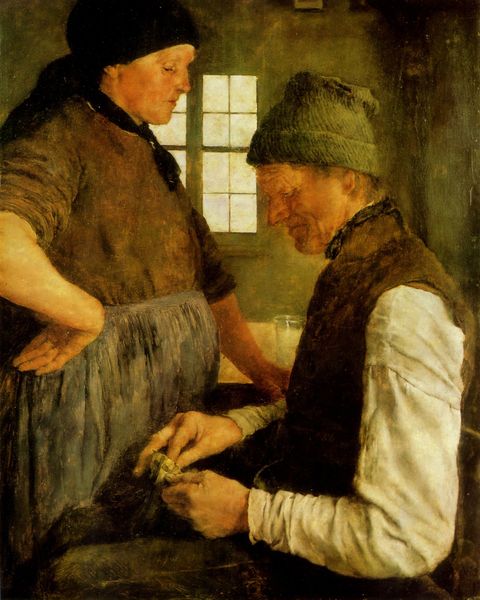
Titel: Der Spargroschen
Künstler: Wilhelm Maria Hubertus Leibl
Standort: Wuppertal
Institution: Von der Heydt-Museum
Schlagwörter: blau, dunkel, gemälde, hand, kopf, mann, weiß, grün, menschen, sitzen, braun, fenster, finger, frau, glas, grau, hell, holz, köpfe, licht, mund, nase, ohr, profil, raum, rücken, schwarz, stuhl, tisch, zimmer, blick, haus, schal, tuch, beige, gespräch, haube, hochformat, leute, malerei, rock, alt, gesichter, hemd, hose, kappe, mütze, mützen, arm, arme, augen, falten, stehen, ärmel, holland, hände, innenraum, portrait, porträt, schauen, öl, interieur, realismus, sitzend, stehend, tücher, familie, innen, paar, kinn, arbeit, bauern, genre, beine, deutschland, lächeln, schürze, taille, bein, farbig, düster, genrebild, naturalismus, bäuerin, farbe, dick, münder, kopftuch, nähen, pfeife, halstuch, sitzt, stube, socken, stopfen, bauch, knie, weste, dünn, bauer, wände, doppelporträt, pärchen, spitzweg, bayern, fensterkreuz, kreuz, sprossen, geld, steht, schweiz, hodler, beutel, österreich, tracht, küche, ehepaar, hemdsärmel, handwerk, werkstatt, leibl, hüfte, karg, brauntöne, kopftücher, zugewandt, horizontal, drinnen, armut, schnitzen, profilansicht, bäuerlich, joppe, tabak, horizontale, vertikale, gals, vertikal, dunkeö, mann und frau, glasd, wollmütze, emd, mittelalt, bauersleute, leibl-kreis, notgroschen, sparstrumpf, strickmütze, lohn, 18. jahrhundert, hand in hüfte, arbeitstracht, rauchzeug